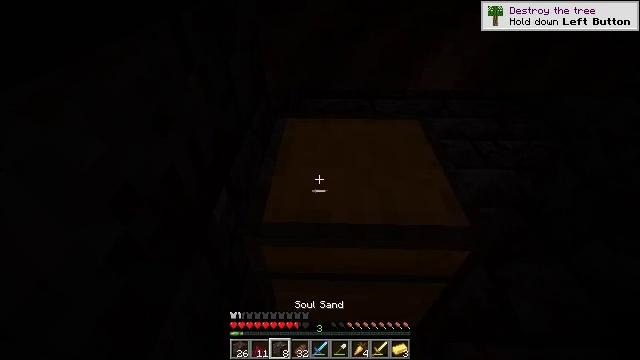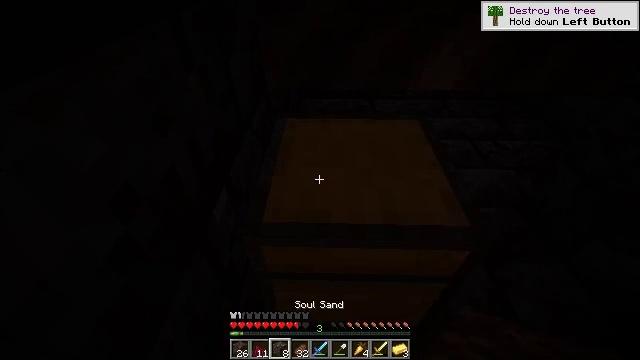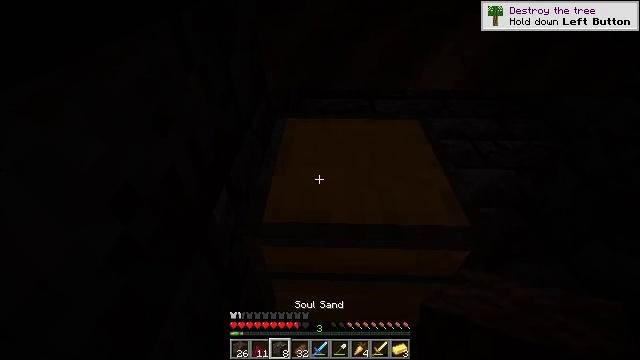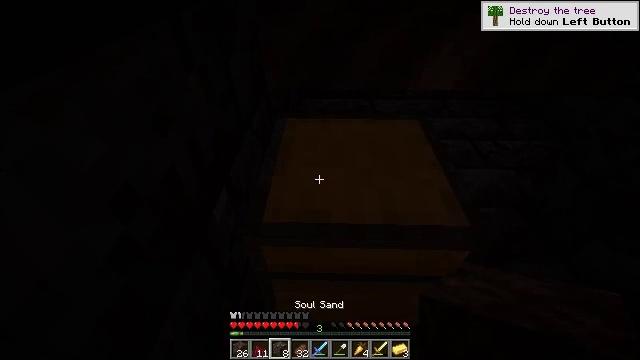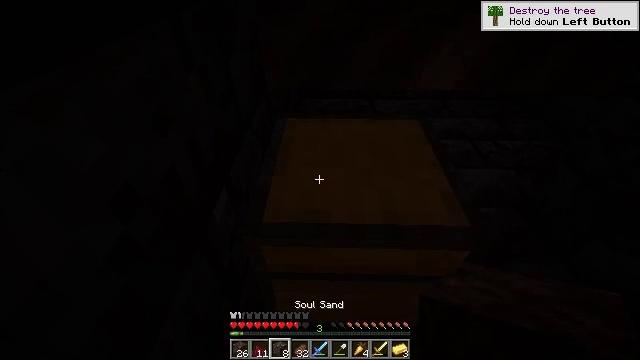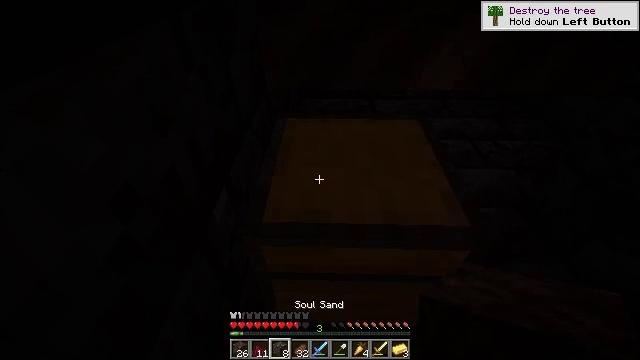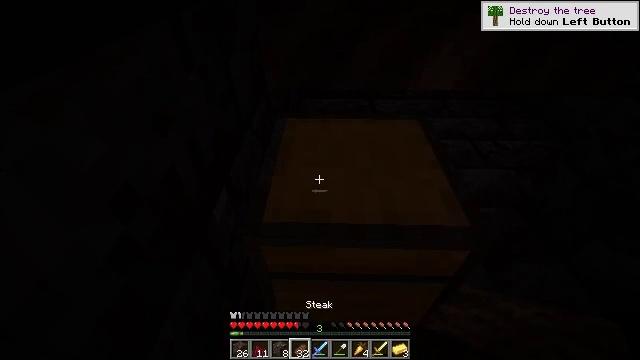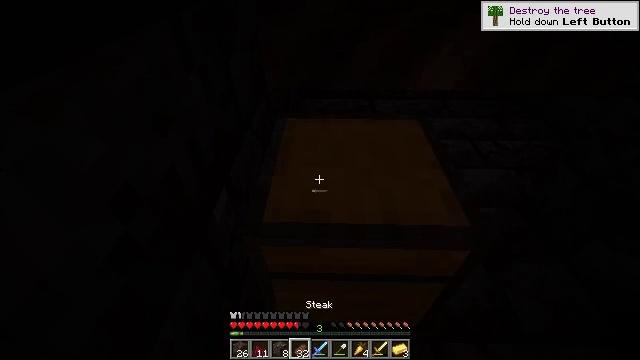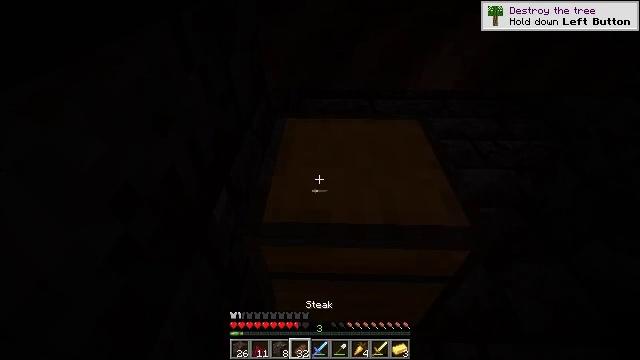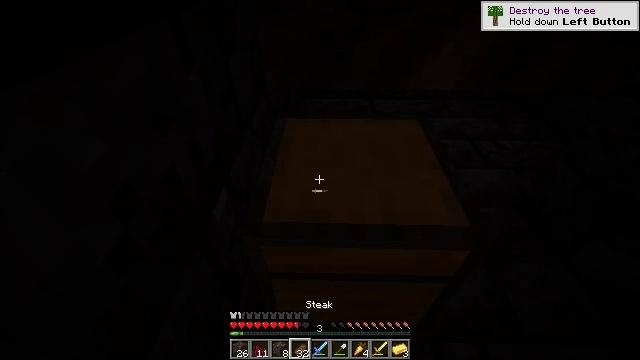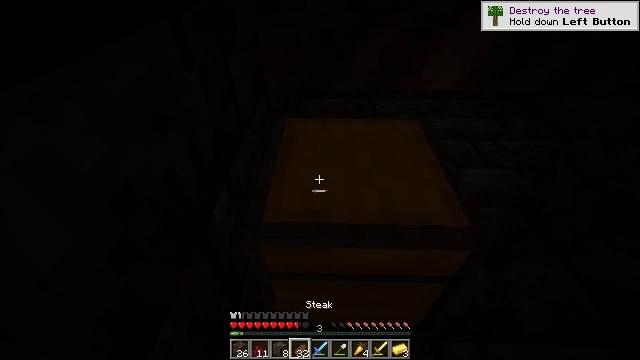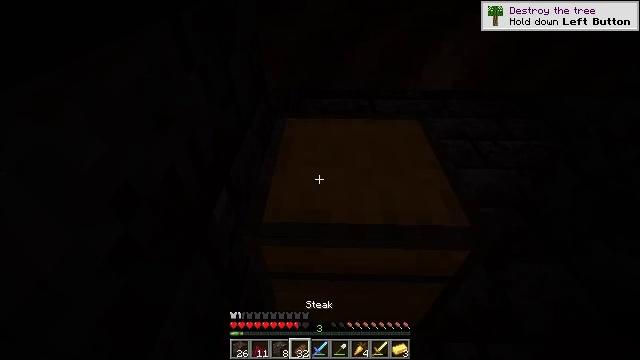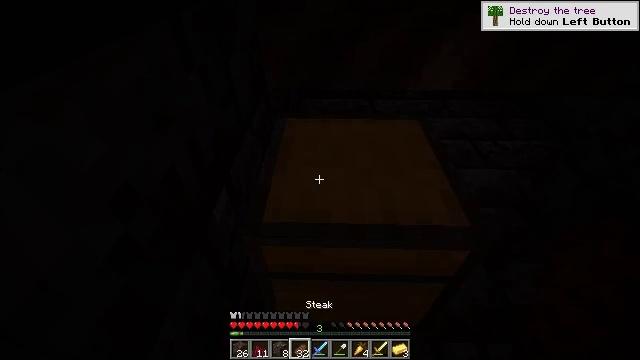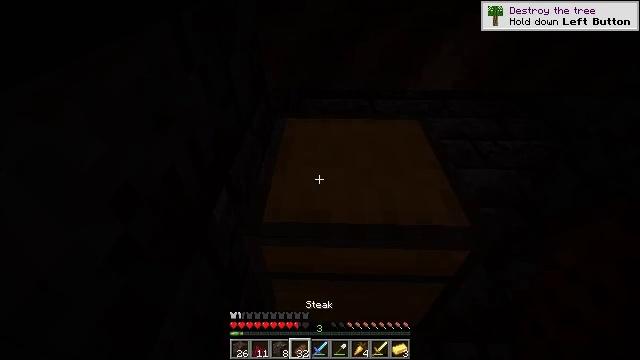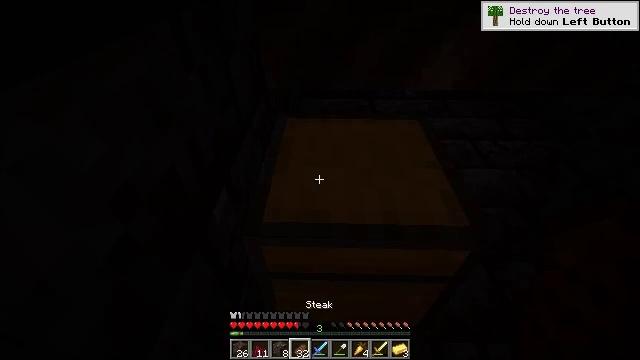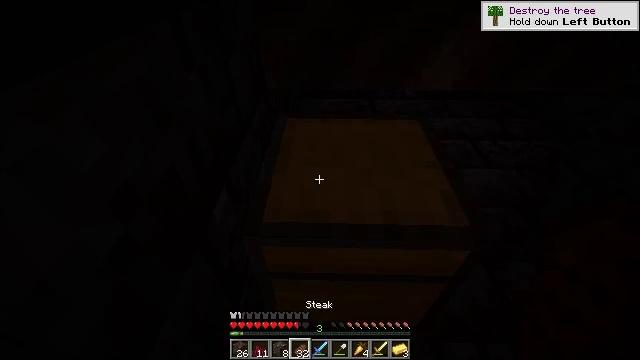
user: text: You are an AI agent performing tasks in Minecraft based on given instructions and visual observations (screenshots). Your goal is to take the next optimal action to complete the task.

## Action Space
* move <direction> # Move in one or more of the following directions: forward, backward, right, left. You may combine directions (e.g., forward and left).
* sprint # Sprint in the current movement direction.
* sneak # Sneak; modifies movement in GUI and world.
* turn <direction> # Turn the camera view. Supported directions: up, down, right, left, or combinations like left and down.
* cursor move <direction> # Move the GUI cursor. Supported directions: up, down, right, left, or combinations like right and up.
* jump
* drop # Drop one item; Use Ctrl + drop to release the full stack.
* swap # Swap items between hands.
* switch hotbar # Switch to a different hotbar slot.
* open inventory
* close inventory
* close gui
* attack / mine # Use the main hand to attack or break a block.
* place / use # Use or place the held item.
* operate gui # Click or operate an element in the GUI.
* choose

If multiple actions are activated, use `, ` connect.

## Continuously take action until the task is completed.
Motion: motion action
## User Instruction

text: Break the chest to retrieve items inside.
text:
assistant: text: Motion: no_op
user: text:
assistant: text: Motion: no_op
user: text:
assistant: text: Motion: no_op
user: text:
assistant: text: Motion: no_op
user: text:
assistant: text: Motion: no_op
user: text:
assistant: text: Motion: no_op
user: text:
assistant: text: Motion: no_op
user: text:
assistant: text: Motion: no_op
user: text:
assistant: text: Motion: no_op
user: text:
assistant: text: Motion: no_op
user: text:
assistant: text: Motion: no_op
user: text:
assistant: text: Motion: no_op
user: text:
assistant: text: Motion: no_op
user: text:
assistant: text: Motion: no_op
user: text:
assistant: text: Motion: no_op
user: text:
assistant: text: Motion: no_op
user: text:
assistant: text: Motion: no_op
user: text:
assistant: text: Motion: no_op
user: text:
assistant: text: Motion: no_op
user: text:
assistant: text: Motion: no_op
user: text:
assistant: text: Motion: no_op
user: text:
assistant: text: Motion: no_op
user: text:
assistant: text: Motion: no_op
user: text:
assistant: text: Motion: no_op
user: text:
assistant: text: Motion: open inventory
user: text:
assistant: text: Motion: open inventory
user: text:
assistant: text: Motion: open inventory
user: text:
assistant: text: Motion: no_op
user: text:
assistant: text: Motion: no_op
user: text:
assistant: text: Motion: no_op